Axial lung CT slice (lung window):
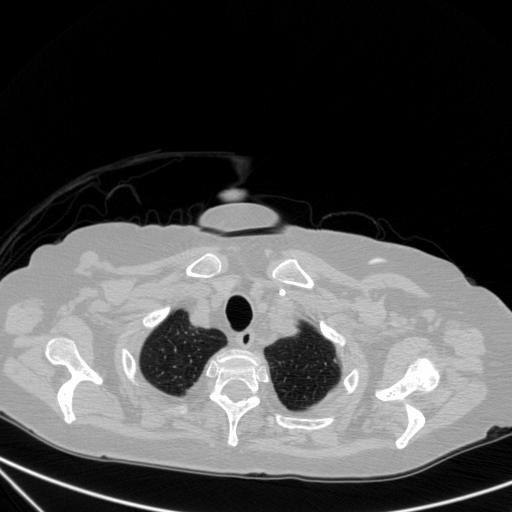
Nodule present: no